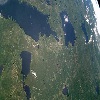
Label: land